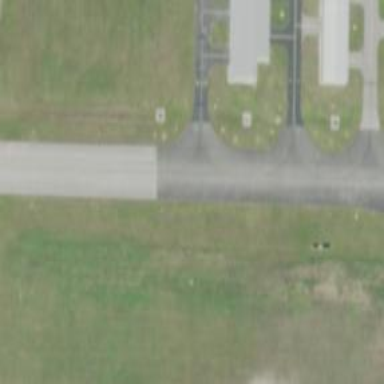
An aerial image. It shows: Image of taxiway at airport.